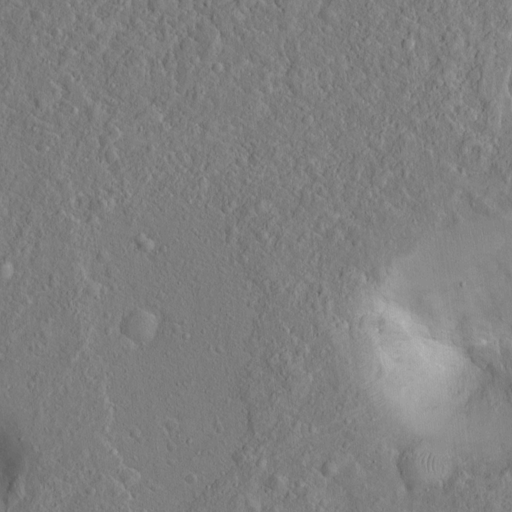
Objects detected: cone, cone